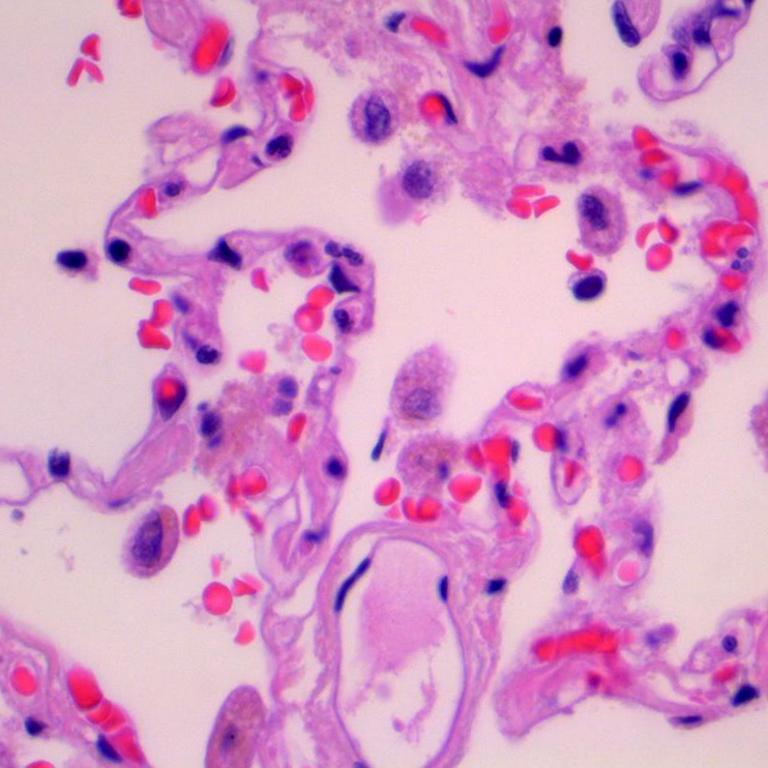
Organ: lung
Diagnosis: benign